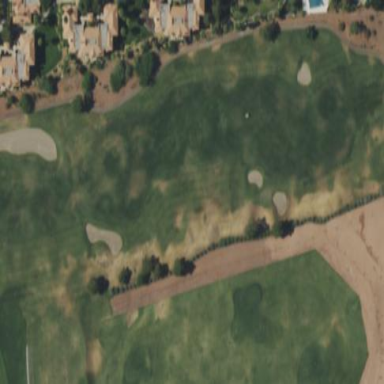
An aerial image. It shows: Area with grass used as rough in golf course.